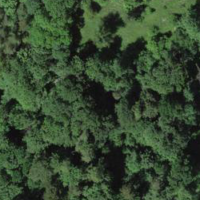
EUNIS habitat code: 41
Species observed at this site:
Ilex aquifolium
Helicodonta obvoluta
Lonicera acuminata